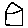
Label: house